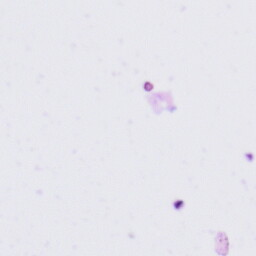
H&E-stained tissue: Tonsil